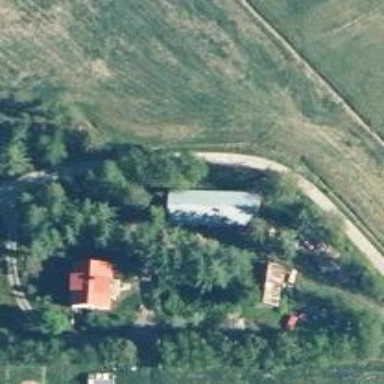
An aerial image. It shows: Farmyard area.